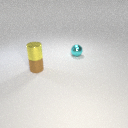
small cyan metal sphere behind small brown metal cylinder